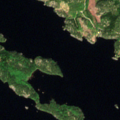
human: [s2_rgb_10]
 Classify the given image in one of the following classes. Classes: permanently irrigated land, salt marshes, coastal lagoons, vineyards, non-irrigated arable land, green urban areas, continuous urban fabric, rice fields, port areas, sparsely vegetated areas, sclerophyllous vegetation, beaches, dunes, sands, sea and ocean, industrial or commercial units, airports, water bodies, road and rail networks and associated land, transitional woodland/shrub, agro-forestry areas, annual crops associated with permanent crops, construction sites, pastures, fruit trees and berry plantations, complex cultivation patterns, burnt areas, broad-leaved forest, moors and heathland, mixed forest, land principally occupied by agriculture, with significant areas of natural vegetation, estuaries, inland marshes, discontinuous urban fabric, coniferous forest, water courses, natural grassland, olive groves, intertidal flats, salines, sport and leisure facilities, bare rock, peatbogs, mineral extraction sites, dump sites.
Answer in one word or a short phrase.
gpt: coniferous forest, water bodies